Interaction volume radius: 5 \u00c5
Interaction volume height: 20 \u00c5
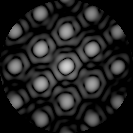
Disorder parameter: 0.07912